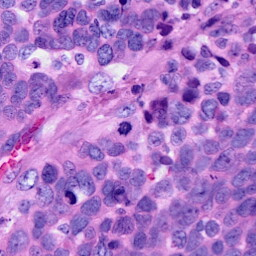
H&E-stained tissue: Ovarian